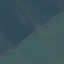
Land use / land cover: AnnualCrop